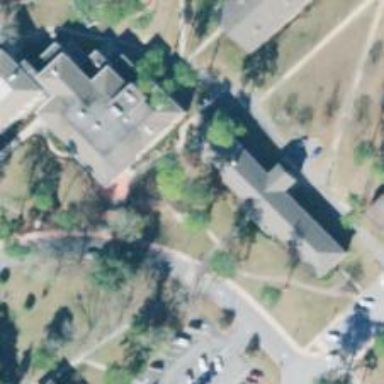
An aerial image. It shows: View of university building.